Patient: sex F, age 65
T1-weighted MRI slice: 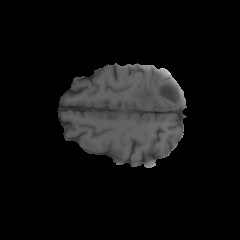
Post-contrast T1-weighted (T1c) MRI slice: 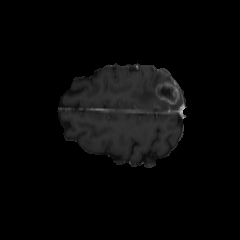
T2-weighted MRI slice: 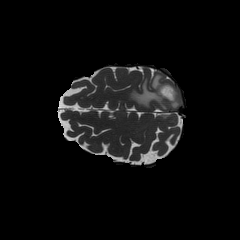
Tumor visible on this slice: yes
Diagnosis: Glioblastoma, IDH-wildtype
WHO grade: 4